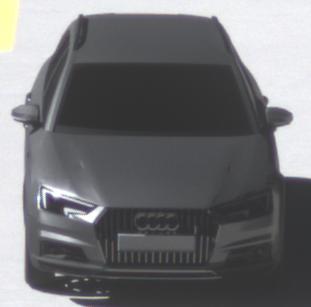
Make: Audi
Model: A4 Allroad 45 TFSI
Detailed model: A4 (B9) allroad
Model produced from: 2019/02
Model produced until: 2019/05
Doors: 5
Color: gray
Road condition: dry road
Daytime: midday
Contrast: high contrast